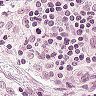
Metastatic tissue present: no